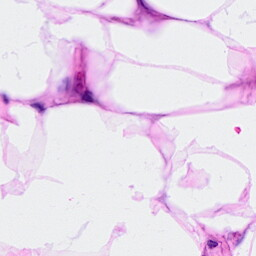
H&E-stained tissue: Breast